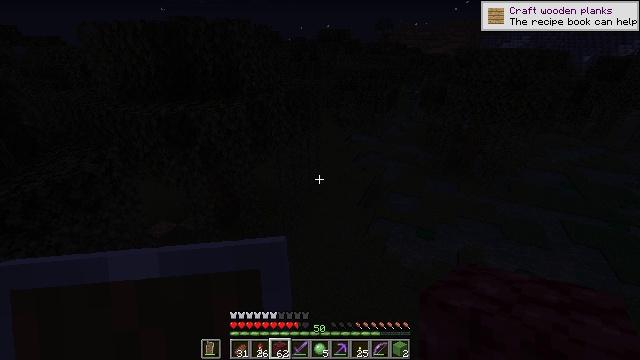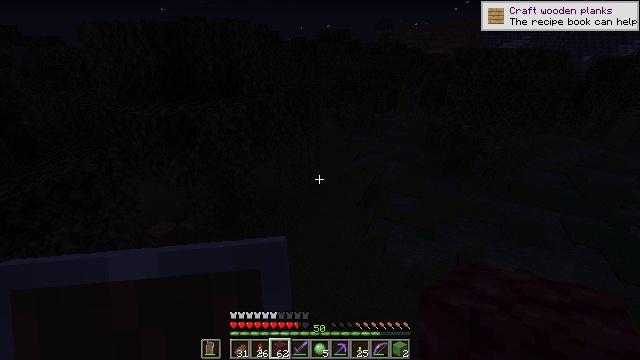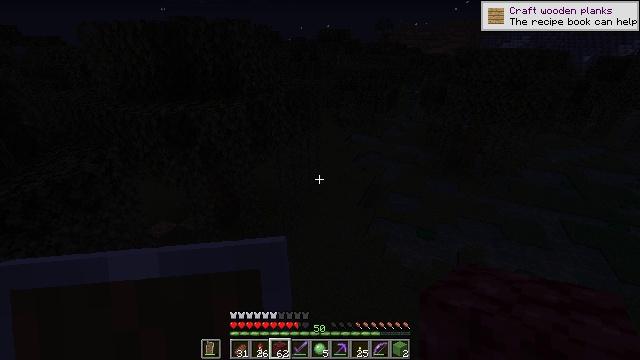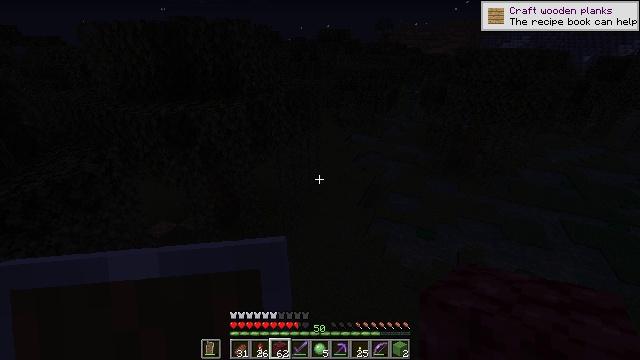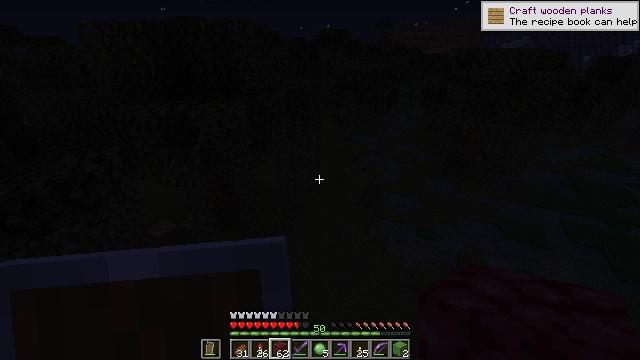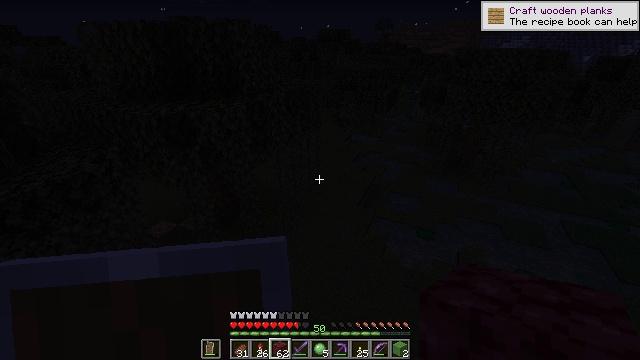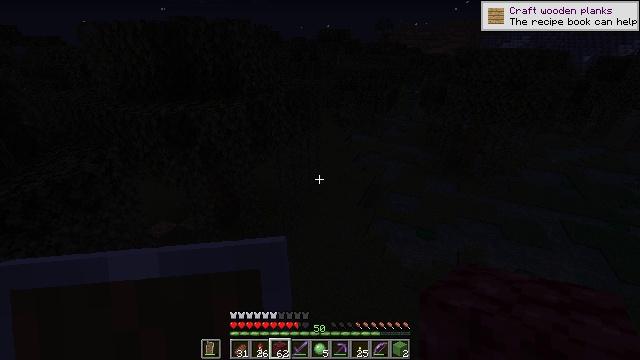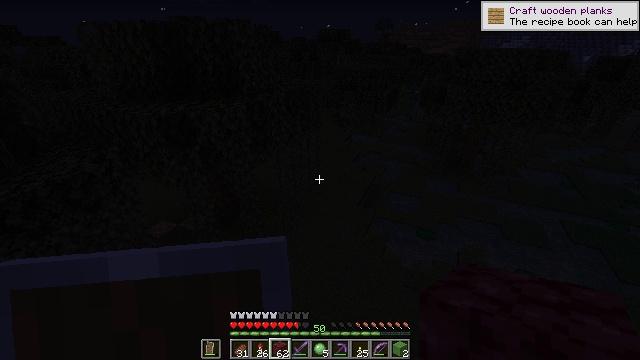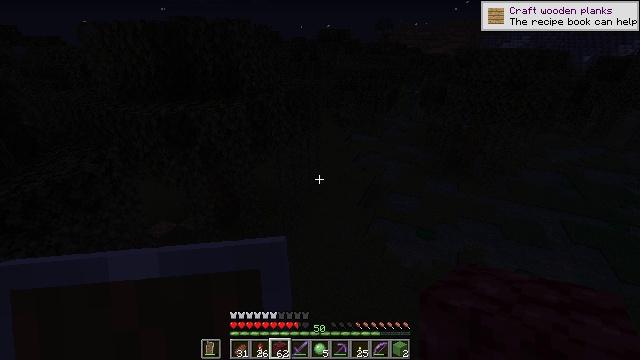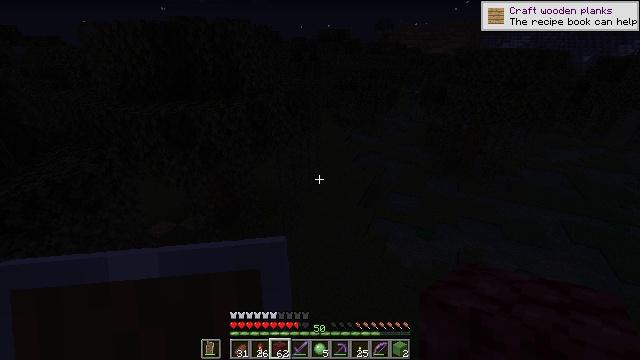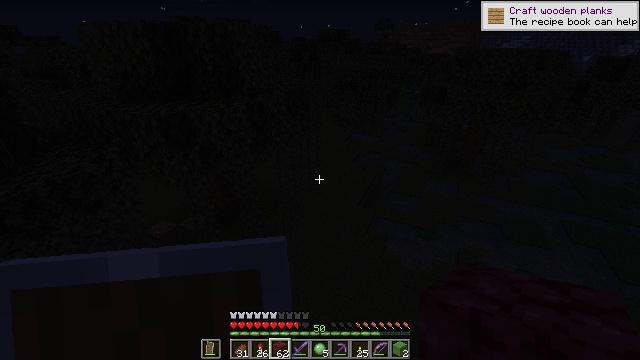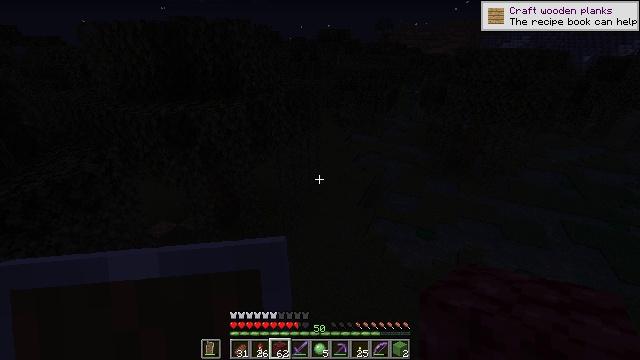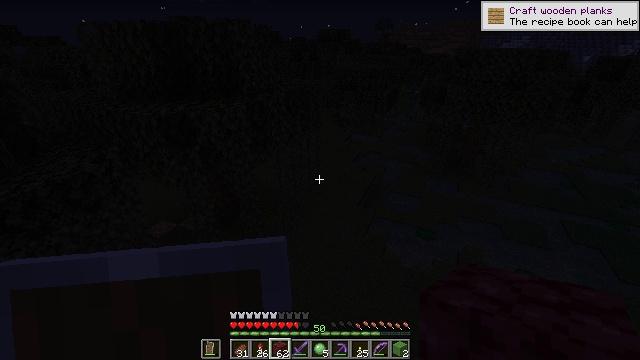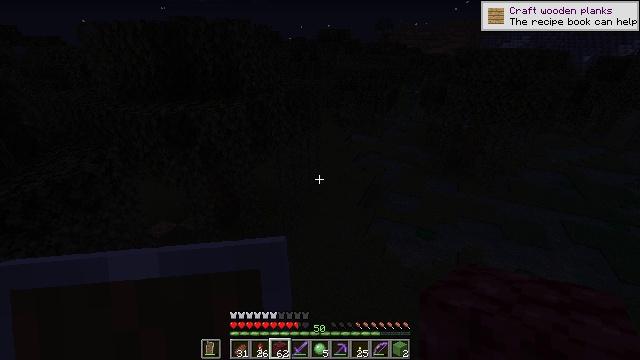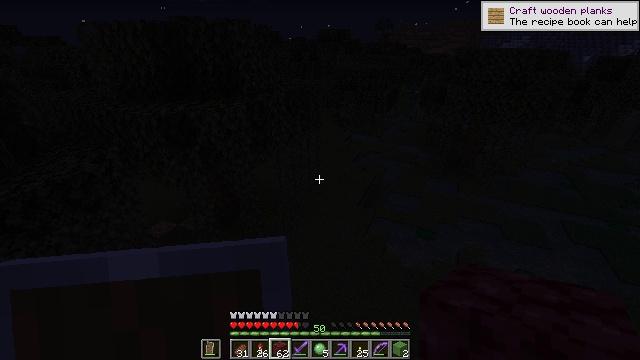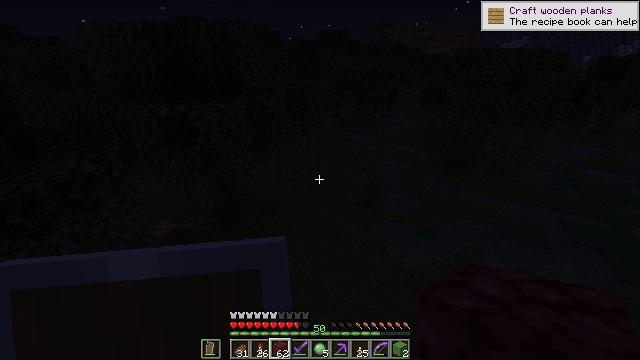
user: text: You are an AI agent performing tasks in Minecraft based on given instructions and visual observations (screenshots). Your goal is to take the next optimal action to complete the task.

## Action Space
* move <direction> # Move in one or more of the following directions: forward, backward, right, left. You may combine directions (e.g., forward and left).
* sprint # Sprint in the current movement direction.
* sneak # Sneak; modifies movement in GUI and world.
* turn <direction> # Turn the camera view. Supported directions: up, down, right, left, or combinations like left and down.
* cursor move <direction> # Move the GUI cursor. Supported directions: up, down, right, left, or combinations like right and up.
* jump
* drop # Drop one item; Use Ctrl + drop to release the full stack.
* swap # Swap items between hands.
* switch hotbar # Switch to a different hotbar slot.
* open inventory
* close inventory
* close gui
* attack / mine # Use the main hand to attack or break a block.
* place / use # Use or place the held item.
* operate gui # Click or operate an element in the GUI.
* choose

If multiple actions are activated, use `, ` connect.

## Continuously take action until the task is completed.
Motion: motion action
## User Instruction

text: Kill the slime.
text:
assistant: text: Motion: no_op
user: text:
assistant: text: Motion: no_op
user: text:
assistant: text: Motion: no_op
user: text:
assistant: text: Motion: no_op
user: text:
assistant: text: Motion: no_op
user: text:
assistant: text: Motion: no_op
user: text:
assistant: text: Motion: no_op
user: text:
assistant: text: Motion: no_op
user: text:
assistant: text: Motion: no_op
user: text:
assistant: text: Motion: no_op
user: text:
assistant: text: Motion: no_op
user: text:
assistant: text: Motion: no_op
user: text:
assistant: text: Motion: no_op
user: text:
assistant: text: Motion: no_op
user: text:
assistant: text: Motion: no_op
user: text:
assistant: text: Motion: no_op
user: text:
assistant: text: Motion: no_op
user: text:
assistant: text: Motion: no_op
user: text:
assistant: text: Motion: no_op
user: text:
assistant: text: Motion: no_op
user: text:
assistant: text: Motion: no_op
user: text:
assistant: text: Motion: no_op
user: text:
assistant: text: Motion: no_op
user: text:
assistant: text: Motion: no_op
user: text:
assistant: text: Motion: no_op
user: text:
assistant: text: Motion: no_op
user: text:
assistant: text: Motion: no_op
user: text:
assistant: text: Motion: no_op
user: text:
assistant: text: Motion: no_op
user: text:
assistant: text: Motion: no_op